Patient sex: M
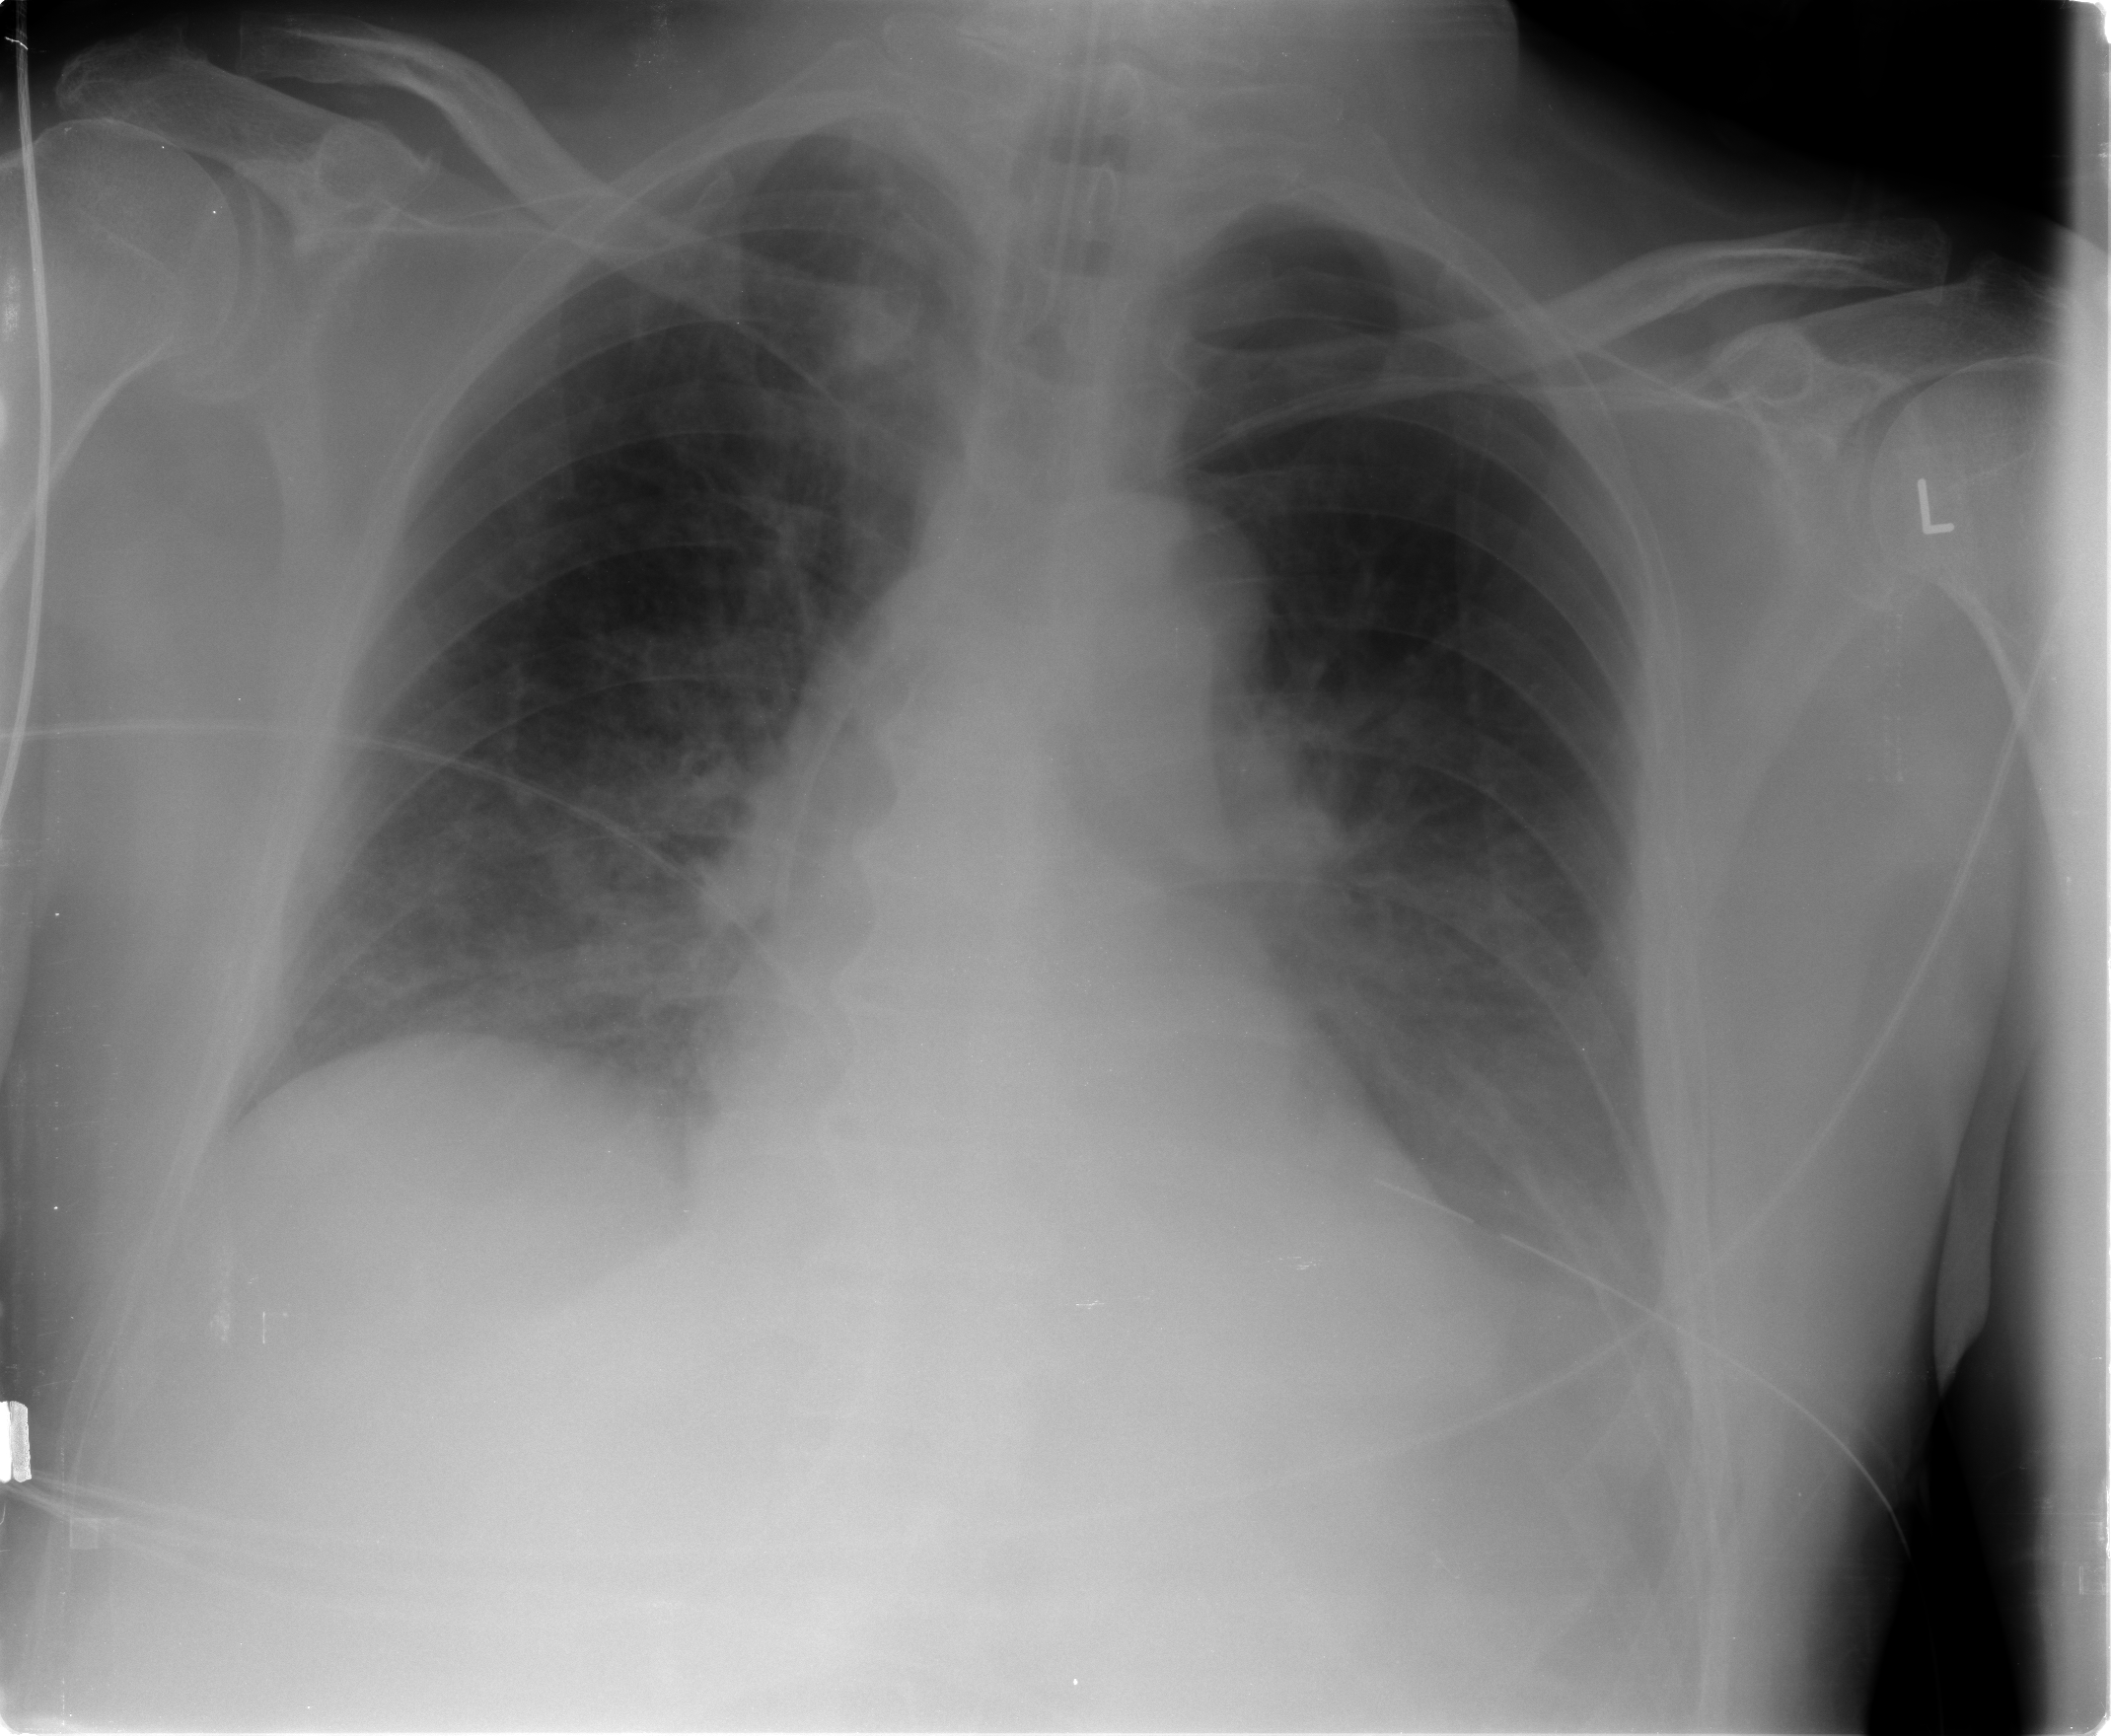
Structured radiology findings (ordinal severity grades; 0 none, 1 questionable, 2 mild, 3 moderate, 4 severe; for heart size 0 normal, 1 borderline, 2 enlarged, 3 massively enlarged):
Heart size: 0
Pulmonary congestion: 2
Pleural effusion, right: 0
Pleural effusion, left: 2
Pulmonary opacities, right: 0
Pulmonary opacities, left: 0
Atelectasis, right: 0
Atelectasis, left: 0